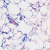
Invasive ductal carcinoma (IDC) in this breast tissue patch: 0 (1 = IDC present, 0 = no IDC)